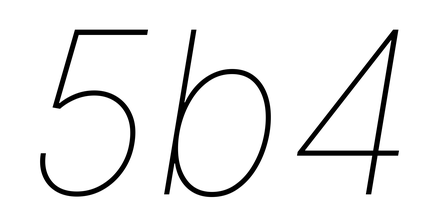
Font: Inter-Italic_Thin_Italic